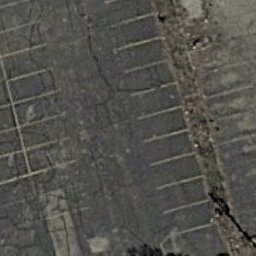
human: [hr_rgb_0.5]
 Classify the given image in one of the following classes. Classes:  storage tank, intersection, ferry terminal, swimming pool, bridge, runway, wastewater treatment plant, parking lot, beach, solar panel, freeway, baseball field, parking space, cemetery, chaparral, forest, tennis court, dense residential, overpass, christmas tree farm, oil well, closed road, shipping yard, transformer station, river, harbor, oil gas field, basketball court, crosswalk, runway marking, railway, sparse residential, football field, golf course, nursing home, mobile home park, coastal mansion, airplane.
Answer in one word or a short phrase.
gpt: parking space